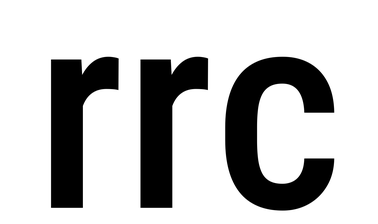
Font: Roboto_Condensed_Medium